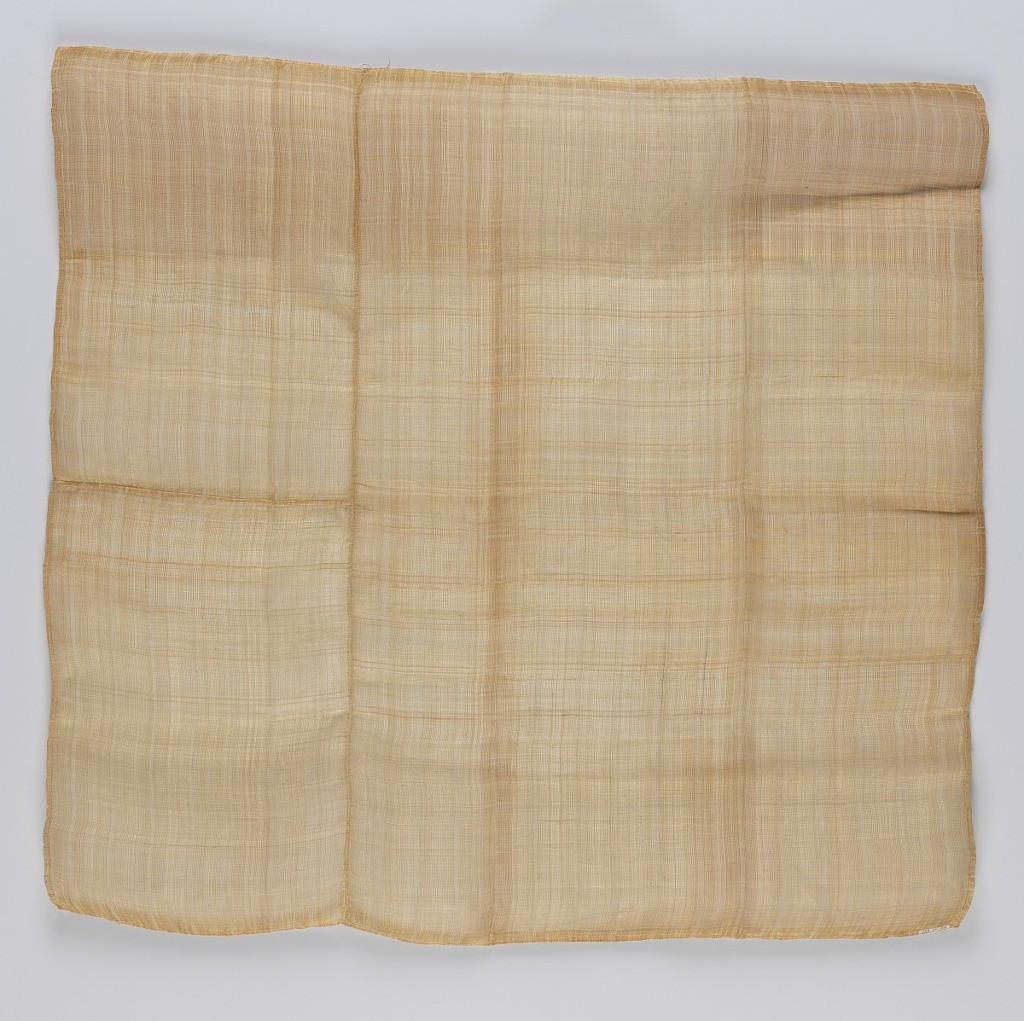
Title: Textile
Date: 19th century
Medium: piña (pineapple) fiber, cotton Technique: plain weave
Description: Square comprised of three fragments stitched together. Light tan pineapple fiber ground with a faint plaid of orange pineapple fiber and white cotton. Machine hemmed.